Question: i wrote a sql-server code and coldfusion table, with products and prices, each product have 5 different prices and all the prices are displayed correctly while they are different from each other, but if the products 5 prices are the same, they are grouped as one. anyway hope everything will be clear from code and screenshot.
'''
SELECT P.PRODUCT_ID,
P.PRODUCT_NAME,
PS.MONEY,
PR.PRICE,
P.BRAND_ID,
PS.PRICE,
GSL.PRODUCT_STOCK,
GSL.PURCHASE_ORDER_STOCK,
GSL.SALEABLE_STOCK,
P.PRODUCT_DETAIL2,
P.BARCOD
FROM PRODUCT P
JOIN PRICE_STANDART PS ON P.PRODUCT_ID = PS.PRODUCT_ID
JOIN PRICE PR ON P.PRODUCT_ID = PR.PRODUCT_ID
JOIN #DSN2_ALIAS#.GET_STOCK_LAST GSL ON P.PRODUCT_ID = GSL.PRODUCT_ID
WHERE PS.PURCHASESALES=1 AND
PS.PRICESTANDART_STATUS=1 AND
P.IS_SALES=1 AND
P.IS_INTERNET=1 AND
P.IS_EXTRANET=1
GROUP BY
P.PRODUCT_ID,
PR.PRICE,
P.PRODUCT_NAME,
PS.MONEY,
P.BRAND_ID,
PS.PRICE,
GSL.PRODUCT_STOCK,
GSL.PURCHASE_ORDER_STOCK,
GSL.SALEABLE_STOCK,
P.PRODUCT_DETAIL2,
P.BARCOD
ORDER BY
P.PRODUCT_ID, PR.PRICE DESC
'''
'''
<tr class="color-header">
<td width="170"><b>Urun</b></td>
<td class="header_bold"><b>Aciklama 2</b></td>
<td class="header_bold" width="100"><b>Marka</b></td>
<cfif isdefined('attributes.department_id') and len(attributes.department_id)>
<td class="header_bold" width="35"><b>Depo Stok</b></td>
<cfelse>
<td class="header_bold" width="35"><b>Stok</b></td>
<td class="header_bold" width="50"><b>Satabilen Stok</b></td>
<td class="header_bold" width="35"><b>Yoldaki Stok</b></td>
</cfif>
<cfif (session.ep.admin is 1) or (session.ep.userid is 19)>
<td class="header_bold" width="70">Don. Sonu B.Maliyet $</td>
</cfif>
<td class="header_bold" width="90">Liste Fiati</td>
<td class="header_bold" <cfif isdefined('get_company.companycat_id') and len(get_company.companycat_id) and (get_company.companycat_id eq 6)>style="color:yellow;font-size:9pt;background:#000;"</cfif> width="80">Bayi 1</td>
<td class="header_bold" <cfif isdefined('get_company.companycat_id') and len(get_company.companycat_id) and (get_company.companycat_id eq 7)>style="color:yellow;font-size:9pt;background:#000;"</cfif> width="80">Bayi 2 <br /> 12 Ay 0 faiz</td>
<td class="header_bold" <cfif isdefined('get_company.companycat_id') and len(get_company.companycat_id) and (get_company.companycat_id eq 8)>style="color:yellow;font-size:9pt;background:#000;"</cfif> width="80">Bayi 3 <br /> 30-60-90 cek</td>
<td class="header_bold" <cfif isdefined('get_company.companycat_id') and len(get_company.companycat_id) and (get_company.companycat_id eq 9)>style="color:yellow;font-size:9pt;background:#000;"</cfif> width="80">Bayi 4 Tek Cekim Pesin</td>
<cfif (session.ep.admin is 1) or (session.ep.userid is 19)>
<td class="header_bold" width="60">
<cfif isdefined('attributes.yoldaki_stock') and attributes.yoldaki_stock is 1>
Yoldaki
<cfelseif isdefined('attributes.department_id') and len(attributes.department_id)>
Depodaki
<cfelse>
Satabilen
</cfif>Hesapla
</td>
</cfif>
<td class="header_bold" width="25">Para</td>
</tr>
<cfoutput query="get_products" startrow="#attributes.startrow#" maxrows="#attributes.maxrows#" group="product_id">
<cfquery name="get_maliyet" datasource="#dsn3#">SELECT PURCHASE_NET_SYSTEM_MONEY,(PURCHASE_NET_SYSTEM+PURCHASE_EXTRA_COST_SYSTEM) AS DS_MALIYET FROM PRODUCT_COST WHERE PRODUCT_ID=#PRODUCT_ID#</cfquery><cfif len(get_maliyet.ds_maliyet)><cfset toplam_maliyet=get_maliyet.ds_maliyet+toplam_maliyet></cfif>
<tr height="20" onMouseOver="this.className='color-light';" onMouseOut="this.className='color-row';" class="color-row">
<td>
<a href="/index.cfm?fuseaction=product.form_upd_product&pid=#product_id#" style="color:blue;" target="_blank">#left(product_name,25)#</a>
</td>
<td>#left(PRODUCT_DETAIL2,45)#</td>
<td align="center"><cfif len(brand_list)>#get_brands.brand_name\[listfind(brand_list,brand_id,',')\]#</cfif></td>
<cfif isdefined('attributes.department_id') and len(attributes.department_id)>
<td align="center">#product_stock2#</td>
<cfelse>
<td align="center">#PRODUCT_STOCK#</td>
<td align="center">#saleable_stock#</td>
<td align="center">#purchase_order_stock#</td>
</cfif>
<cfif (session.ep.admin is 1) or (session.ep.userid is 19)>
<td align="center"><cfif len(GET_MALIYET.DS_MALIYET)>#tlformat(GET_MALIYET.DS_MALIYET/get_money.rate2,2)#<cfelse>0</cfif></td>
</cfif>
<cfoutput>
<td align="center">#tlformat(price,2)#</td>
</cfoutput>
<cfif (session.ep.admin is 1) or (session.ep.userid is 19)>
<td align="center"><a href="javascript://" onclick="gizle_goster(abr#currentrow#);" style="font-weight:bold;"><cfif isdefined('attributes.yoldaki_stock') and attributes.yoldaki_stock is 1>x #purchase_order_stock#<cfelseif isdefined('attributes.department_id') and len(attributes.department_id)>x #product_stock2#<cfelse>x #saleable_stock#</cfif></a></td>
</cfif>
<td align="center">#MONEY#</td>
</tr>
</cfoutput>
'''
on screenshot u can quickly learn and understand the problem. ofcourse i edited a little bit the code and erased unnecessary parts. Everyone, thank you for help! ^^

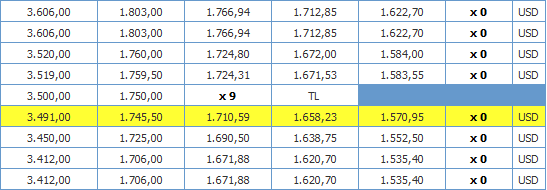
Answer: In your SQL query, you're grouping on the price field so it's collapsing those records down into one before it returns the results to ColdFusion. Remove the price column from the GROUP BY clause of the query and this should be corrected.